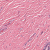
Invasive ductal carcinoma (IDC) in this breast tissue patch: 0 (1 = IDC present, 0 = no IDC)